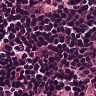
Metastatic tissue present: no